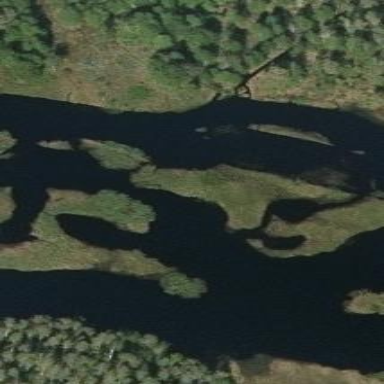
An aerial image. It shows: Islet in marshy wetland area.